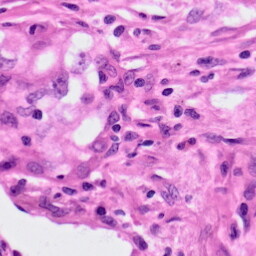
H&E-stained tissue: Lung